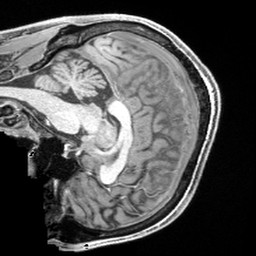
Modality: T1w
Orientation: sagittal